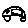
Label: car